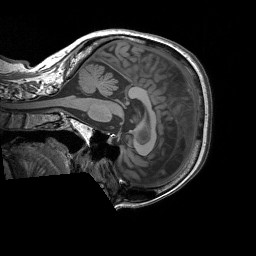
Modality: T1w
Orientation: sagittal
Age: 71
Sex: female
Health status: healthy
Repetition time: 1.9 s
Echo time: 0.00252 s